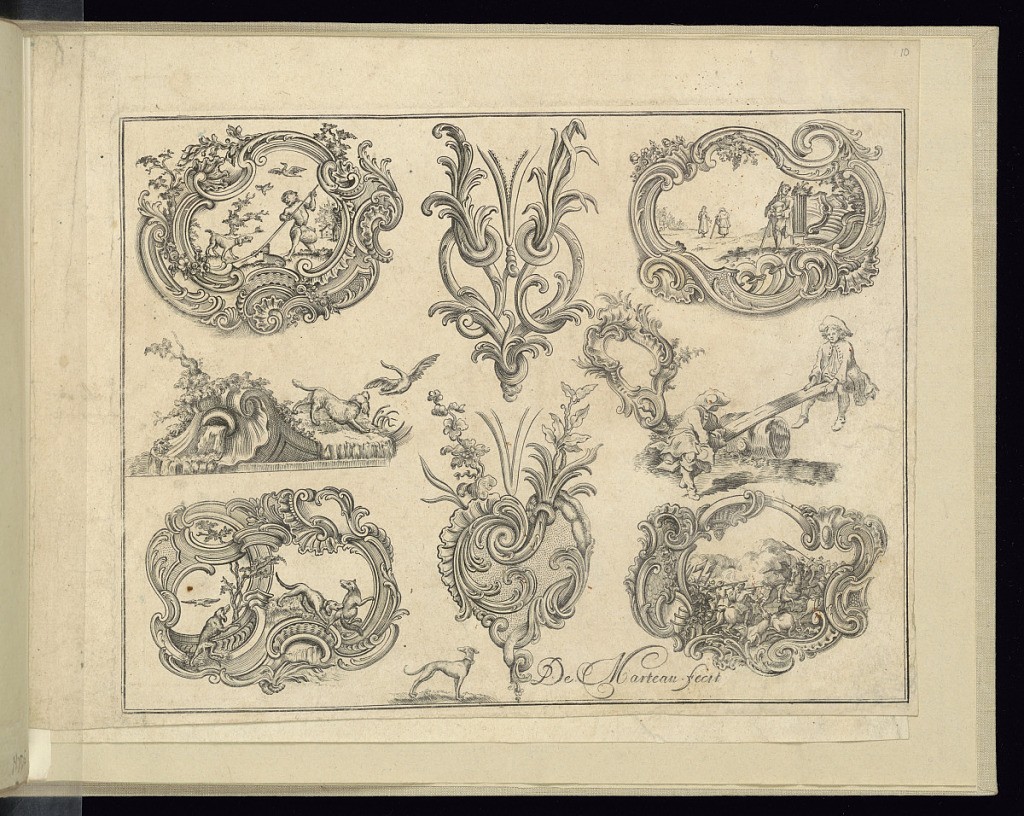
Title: Designs for Firearms Ornament
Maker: Gilles Demarteau, Flemish, 1722 – 1776
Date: ca. 1743
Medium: Etching and engraving on laid paper
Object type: Print
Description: Designs for firearms ornament featuring four cartouches with scenes relating to hunting and war alongside ornamental cartouches, vignettes with two men on a see-saw and fountain with a dog and a bird, alongside other ornamental details. The designs feature scrolls, leaves, shells, fronds, flowers and sprigs. The plate is signed.